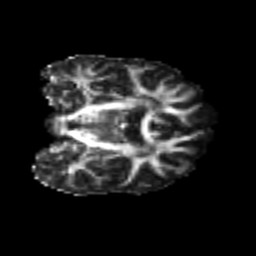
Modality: FA
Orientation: coronal
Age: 24
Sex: female
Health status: healthy
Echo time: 0.074 s